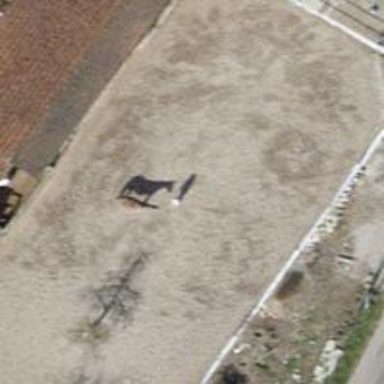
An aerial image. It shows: Equestrian pitch with sand surface for leisure land activities.